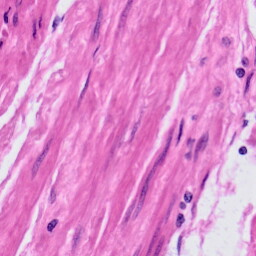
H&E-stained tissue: Prostate